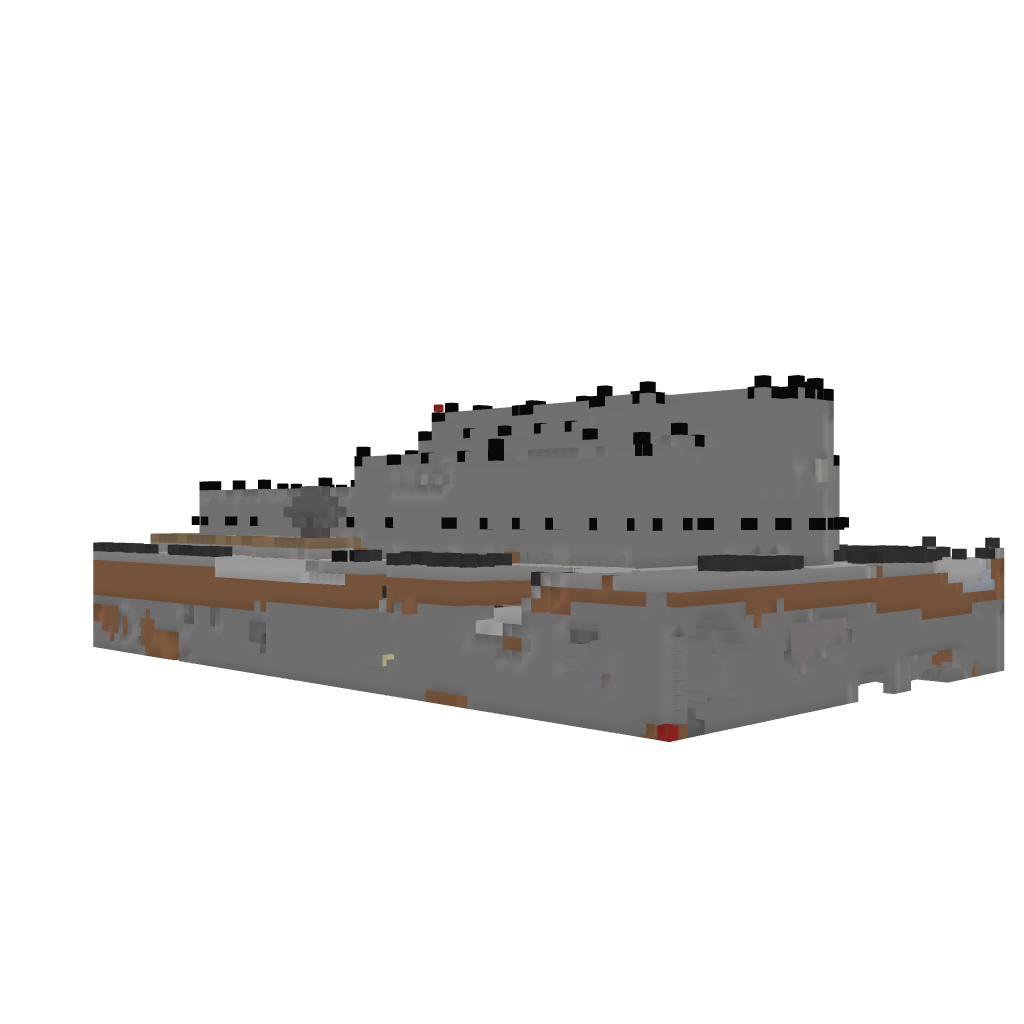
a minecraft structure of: Hyrule Castle - Link to the Past